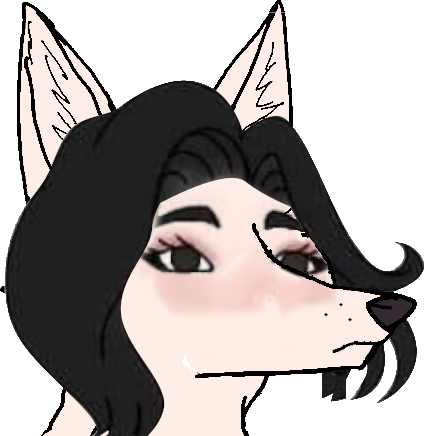
Label: 5_Animal